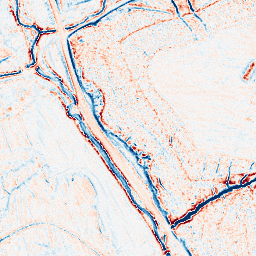
Category: edge_preserving
Decomposition family: anisotropic_diffusion
Decomposition parameters: iterations: 10
kappa: 50
gamma: 0.15
Upsampling method: bicubic_3x
Upsampling parameters: scale: 3
Upsampling scale: 3